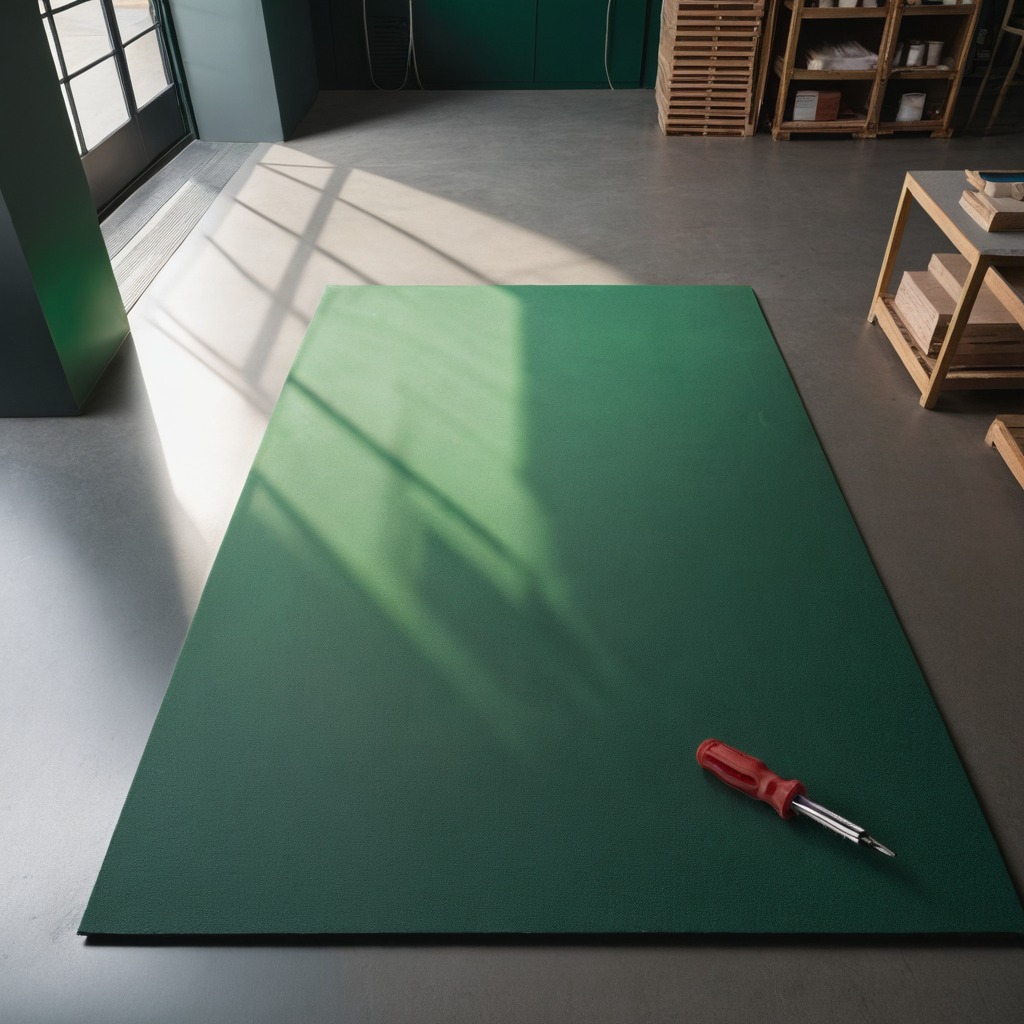
A screwdriver is lying on the green rubber mat beneath the granite tabletop in a workshop.